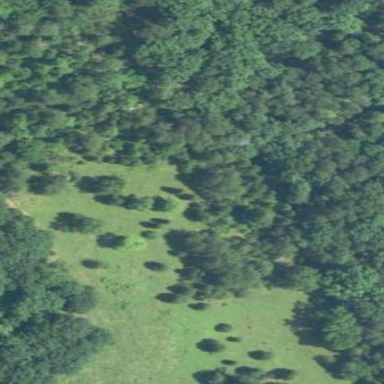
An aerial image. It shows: Serene woodland landscape.